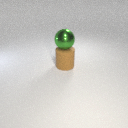
large green metal sphere above large brown rubber cylinder